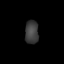
Tissue: lung
Cell type: Endothelial cells
Senescence score: 0.6346
Nuclear area (px): 309
Mean DAPI intensity: 61.019